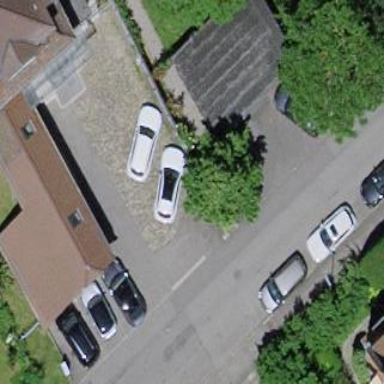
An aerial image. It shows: Group of garages.